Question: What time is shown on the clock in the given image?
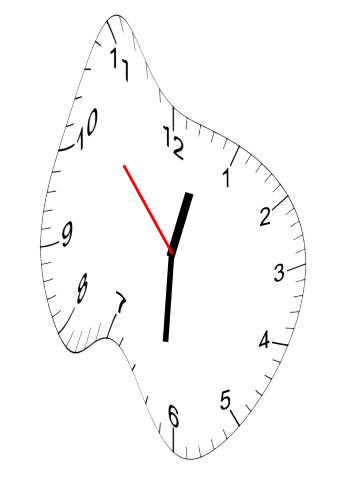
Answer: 12:30:53